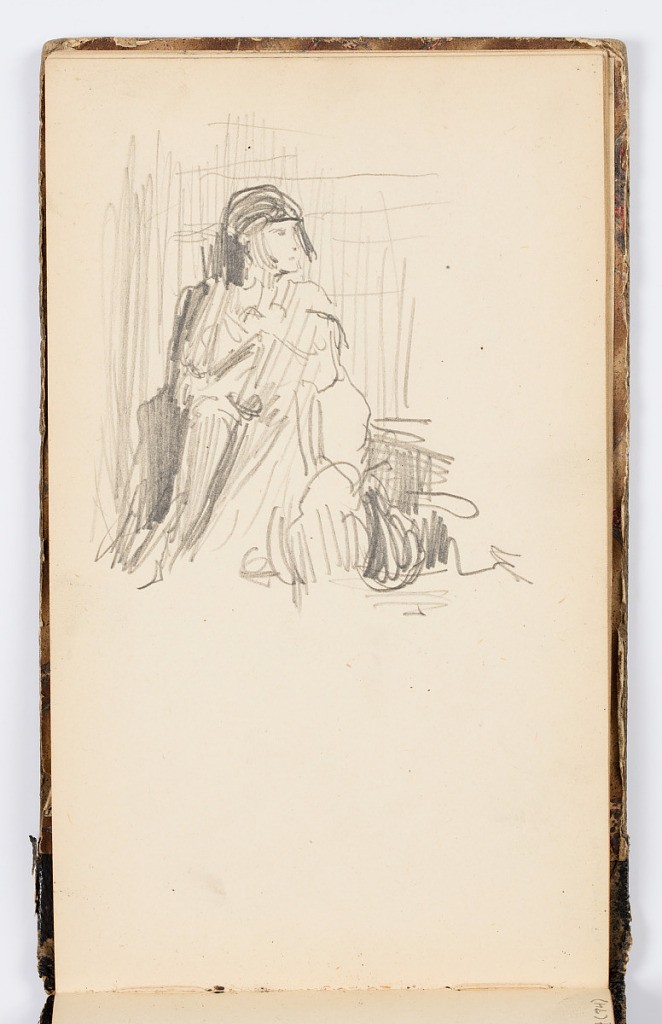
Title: Sketchbook Page
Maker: Kenyon Cox, American, 1856–1919
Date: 1875
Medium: Graphite on paper
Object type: Sketchbook folio
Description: Sketch of a figure, seated on the ground with elbow on knee.